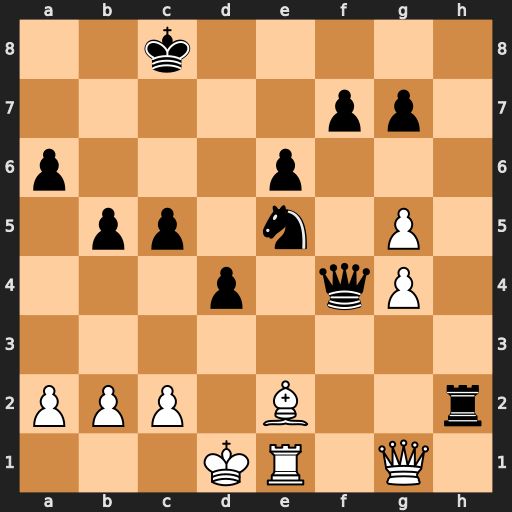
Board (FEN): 2k5/5pp1/p3p3/1pp1n1P1/3p1qP1/8/PPP1B2r/3KR1Q1
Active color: w
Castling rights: -
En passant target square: -
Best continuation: Rf1 Nf3 Rxf3